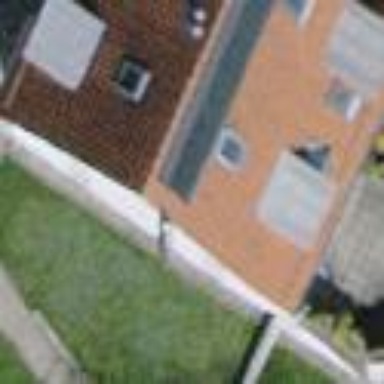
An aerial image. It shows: Building with tiled roof.